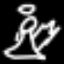
Label: angel